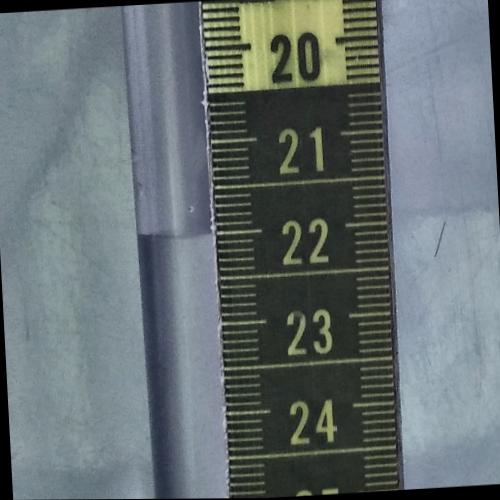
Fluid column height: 22.0 cm